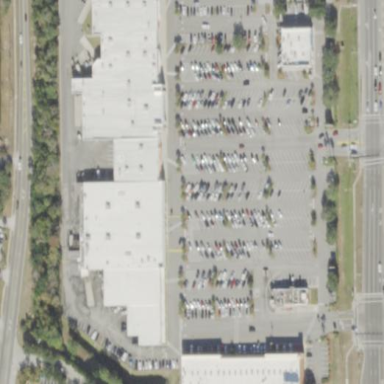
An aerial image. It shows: Commercial area.